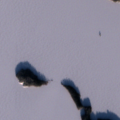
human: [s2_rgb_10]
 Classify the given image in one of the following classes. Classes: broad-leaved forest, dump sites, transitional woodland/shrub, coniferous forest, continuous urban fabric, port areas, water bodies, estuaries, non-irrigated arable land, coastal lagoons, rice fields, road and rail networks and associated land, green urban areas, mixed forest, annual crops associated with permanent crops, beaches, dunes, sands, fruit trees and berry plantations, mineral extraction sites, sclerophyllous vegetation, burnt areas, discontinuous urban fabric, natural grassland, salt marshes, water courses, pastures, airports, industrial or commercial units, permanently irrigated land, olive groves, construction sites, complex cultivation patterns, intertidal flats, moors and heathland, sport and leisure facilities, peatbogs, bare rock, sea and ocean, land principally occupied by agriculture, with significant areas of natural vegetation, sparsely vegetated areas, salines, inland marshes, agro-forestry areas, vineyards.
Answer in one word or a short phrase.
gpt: coniferous forest, water bodies